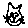
Label: cat